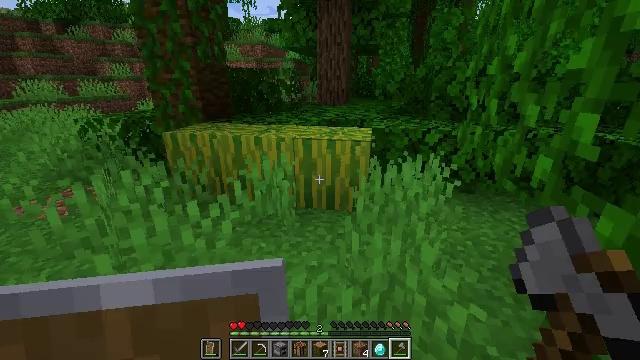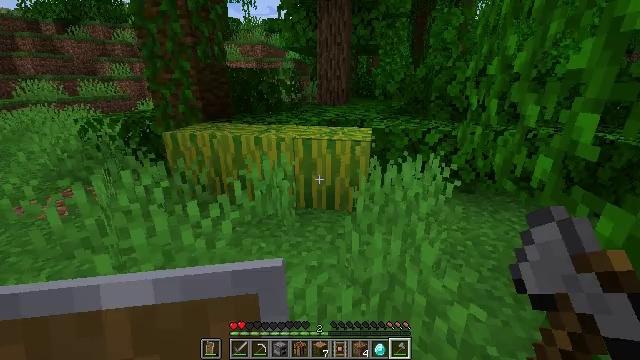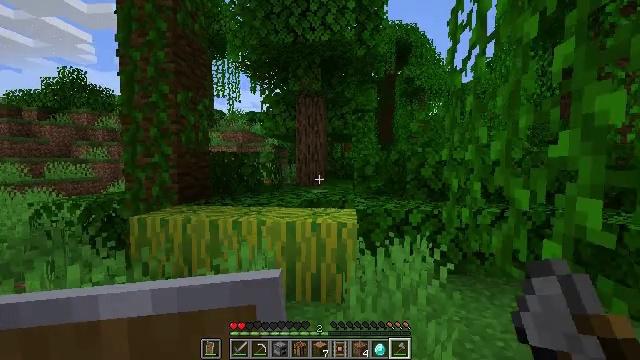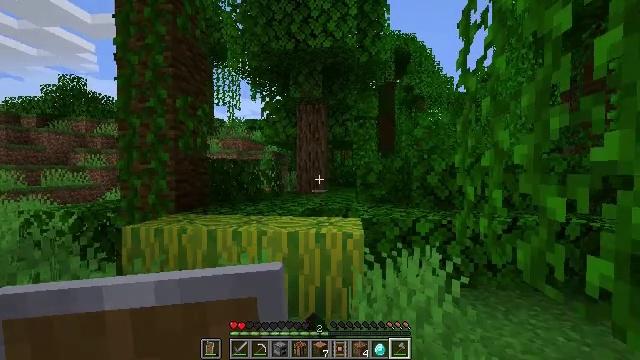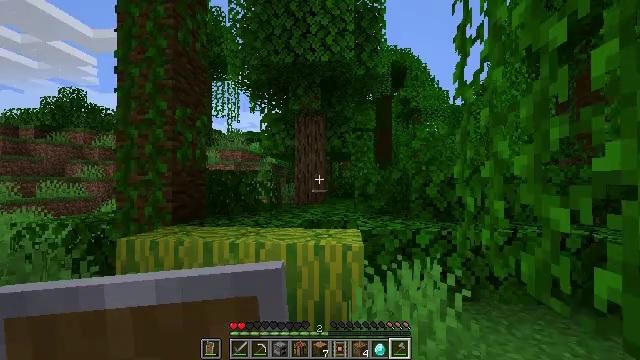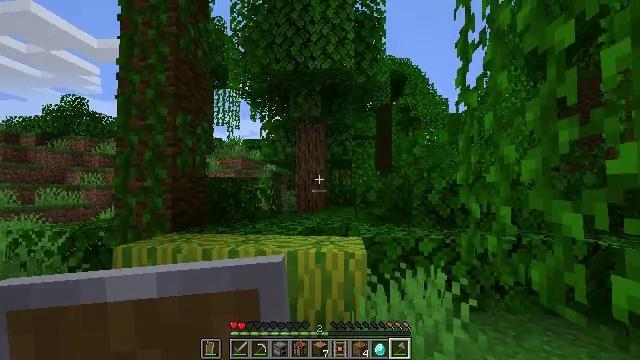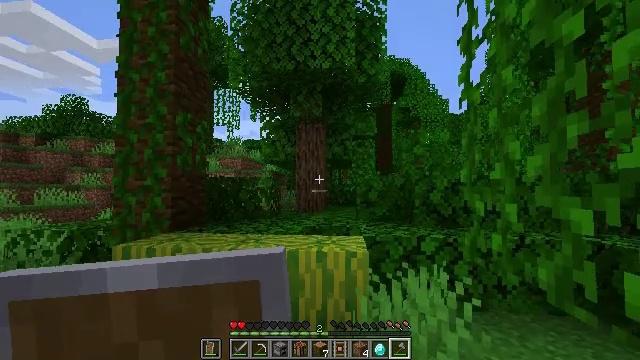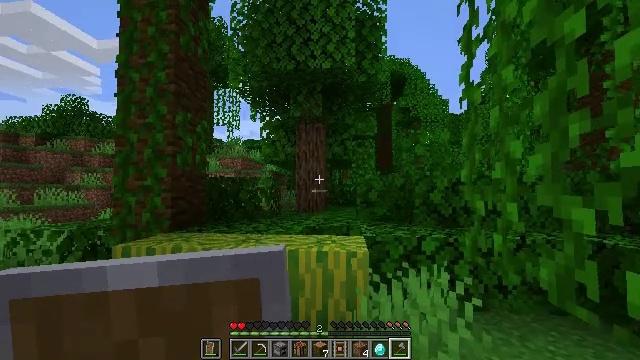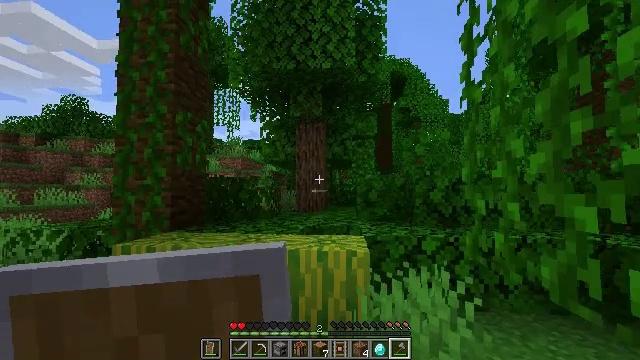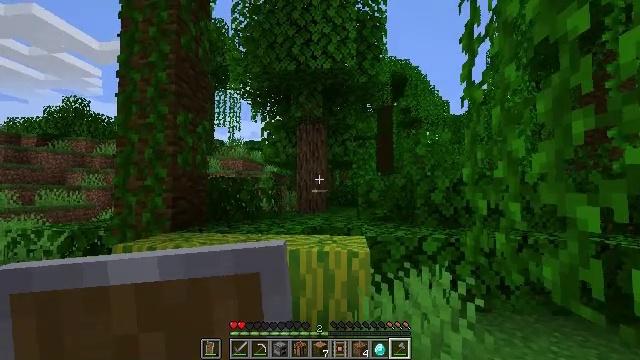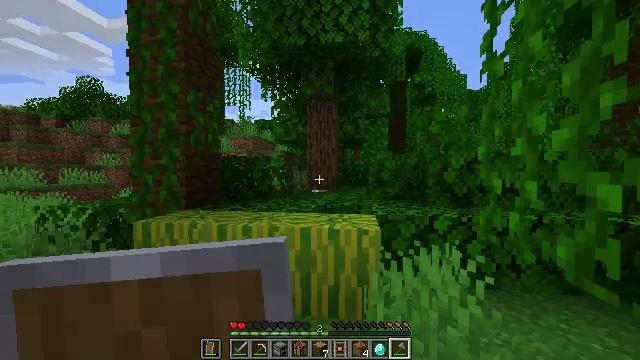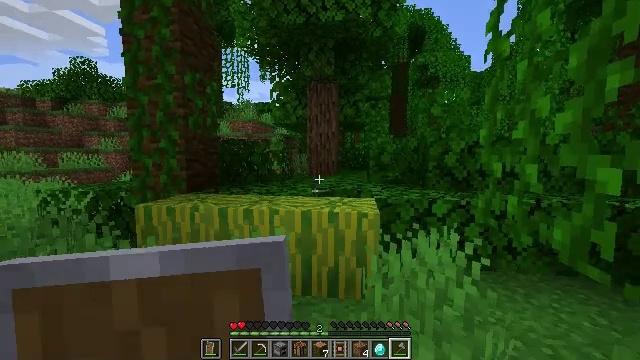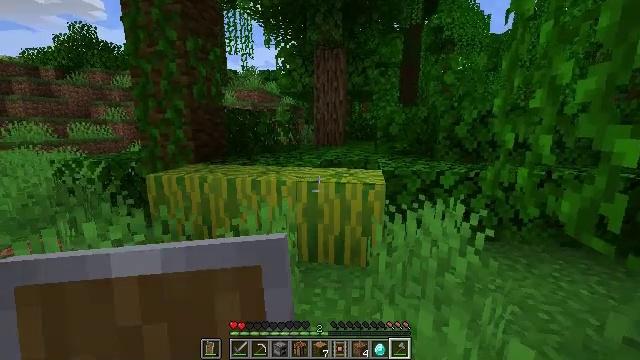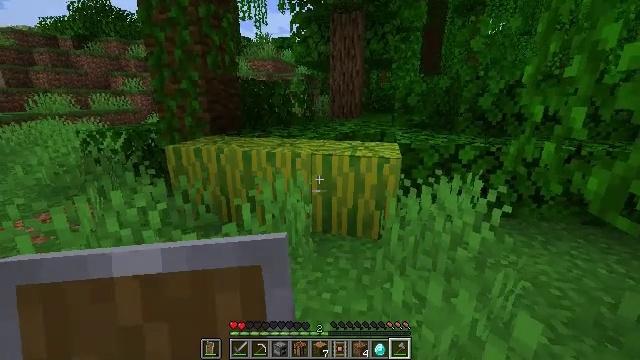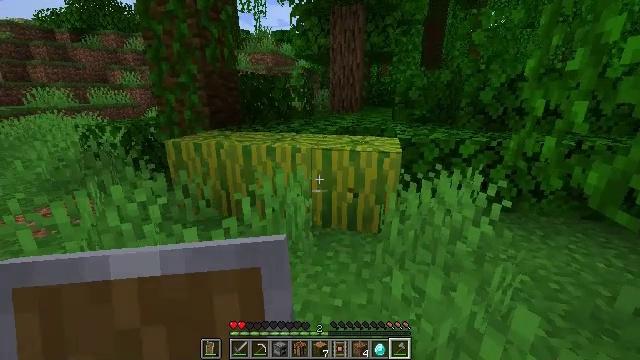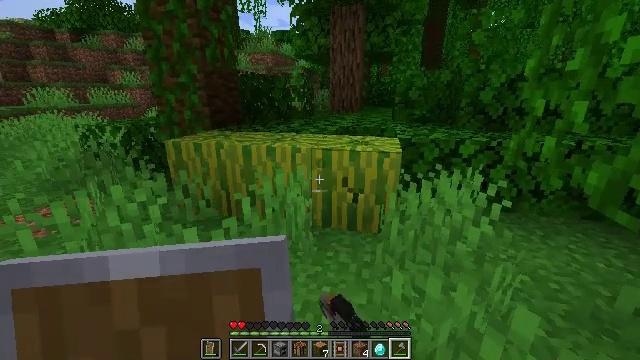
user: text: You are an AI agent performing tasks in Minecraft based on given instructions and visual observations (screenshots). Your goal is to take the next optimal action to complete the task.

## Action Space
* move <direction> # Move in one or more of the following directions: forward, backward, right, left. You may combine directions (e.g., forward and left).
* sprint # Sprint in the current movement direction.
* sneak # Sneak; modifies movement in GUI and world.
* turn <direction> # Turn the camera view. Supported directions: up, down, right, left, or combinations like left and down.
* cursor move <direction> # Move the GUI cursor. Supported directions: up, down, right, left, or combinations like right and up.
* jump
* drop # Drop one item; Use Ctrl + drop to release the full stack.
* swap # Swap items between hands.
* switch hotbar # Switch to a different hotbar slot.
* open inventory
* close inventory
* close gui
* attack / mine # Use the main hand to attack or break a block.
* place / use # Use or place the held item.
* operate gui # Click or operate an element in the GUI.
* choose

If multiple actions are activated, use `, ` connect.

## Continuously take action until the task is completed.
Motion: motion action
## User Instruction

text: Use right equipment to gather melon.
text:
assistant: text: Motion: move forward and move left, sprint
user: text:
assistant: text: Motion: move forward, turn right and up, attack / mine
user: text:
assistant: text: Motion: turn up
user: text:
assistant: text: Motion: turn up
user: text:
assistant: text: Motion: turn up
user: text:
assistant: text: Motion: no_op
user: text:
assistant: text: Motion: no_op
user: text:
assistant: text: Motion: no_op
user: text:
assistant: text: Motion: no_op
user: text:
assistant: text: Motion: turn left and down
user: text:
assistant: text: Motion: turn down
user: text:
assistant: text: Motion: turn left and down
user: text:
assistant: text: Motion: turn left and down
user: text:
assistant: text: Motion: turn down, attack / mine
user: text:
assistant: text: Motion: attack / mine
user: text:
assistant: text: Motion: turn up, attack / mine
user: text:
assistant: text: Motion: attack / mine
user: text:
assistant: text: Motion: attack / mine
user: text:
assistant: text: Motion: attack / mine
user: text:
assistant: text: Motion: attack / mine
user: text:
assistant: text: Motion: attack / mine
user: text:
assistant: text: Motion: attack / mine
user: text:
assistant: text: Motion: attack / mine
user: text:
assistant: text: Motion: attack / mine
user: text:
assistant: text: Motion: attack / mine
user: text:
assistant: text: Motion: move forward, attack / mine
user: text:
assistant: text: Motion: move forward, attack / mine
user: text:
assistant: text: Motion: move forward, turn left, attack / mine
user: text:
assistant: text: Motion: move forward, turn left, attack / mine
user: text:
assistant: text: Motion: move forward, turn left and up, attack / mine